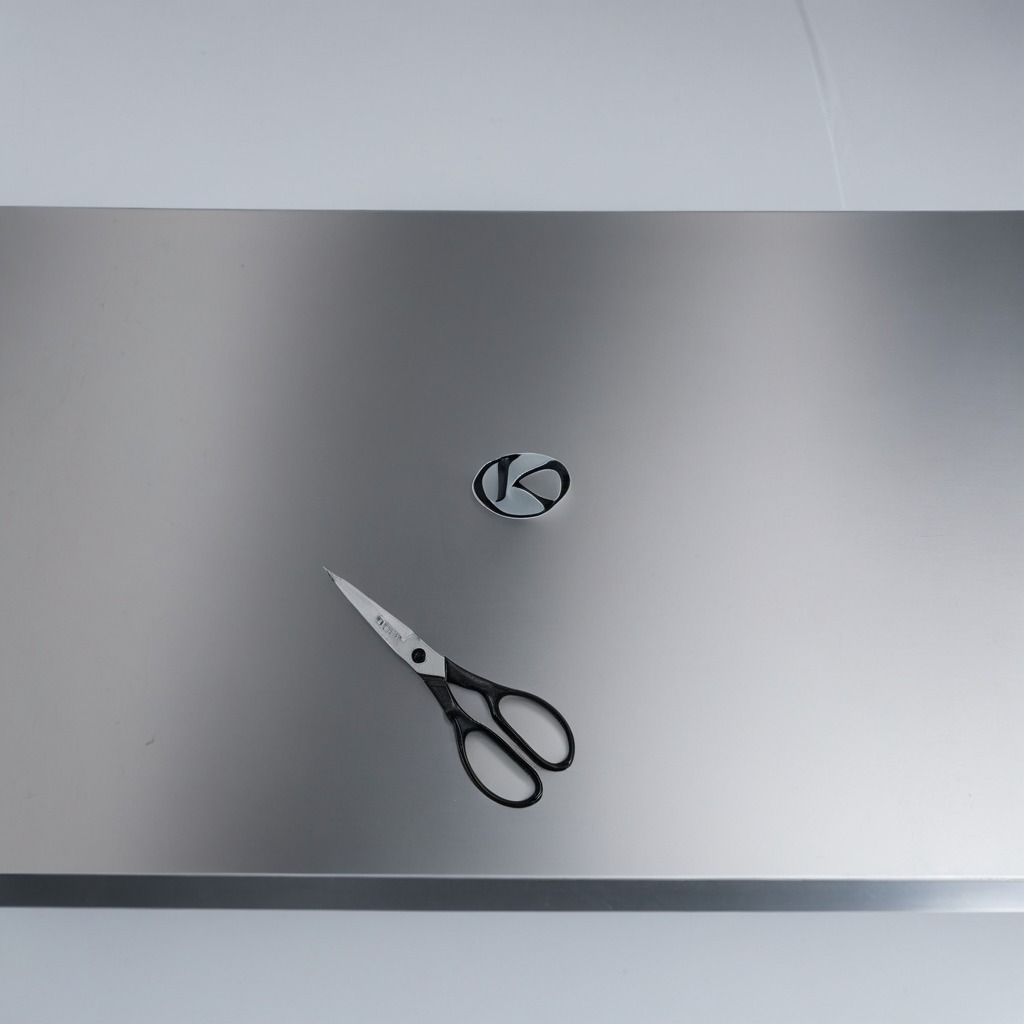
A scissor is lying on the stainless steel table.